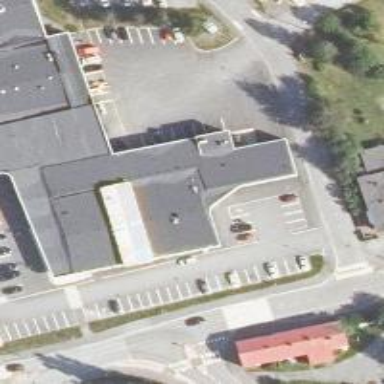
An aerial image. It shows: Healthcare clinic is depicted in the image.